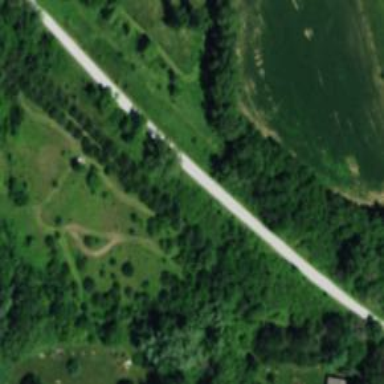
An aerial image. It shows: Abandoned railway next to cycleway paved with crushed limestone.